A 2-D grayscale encoding of one vibration snapshot from a rotor kit is shown. Determine the machine's mechanical condition. Answer with exactly one of: normal, misalignment, unbalance, looseness.
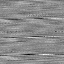
Answer: looseness